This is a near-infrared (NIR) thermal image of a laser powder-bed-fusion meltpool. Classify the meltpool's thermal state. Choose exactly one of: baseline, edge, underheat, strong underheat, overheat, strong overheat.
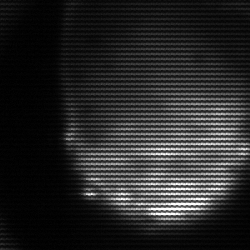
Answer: edge